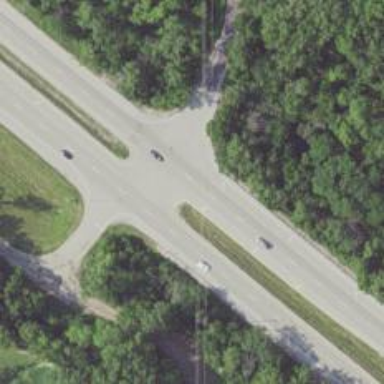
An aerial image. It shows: Solid lane divider road marking.